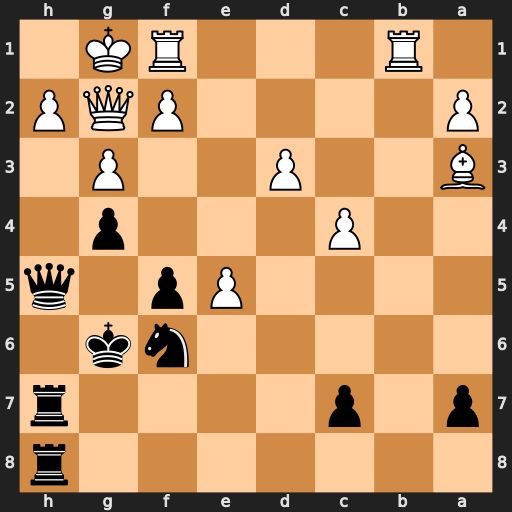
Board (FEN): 7r/p1p4r/5nk1/4Pp1q/2P3p1/B2P2P1/P4PQP/1R3RK1
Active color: b
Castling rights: -
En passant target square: -
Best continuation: Qxh2+ Qxh2 Rxh2 f4 gxf3 Rb2 Rh1+